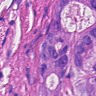
Metastatic tissue present: yes